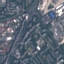
Land use / land cover: Residential